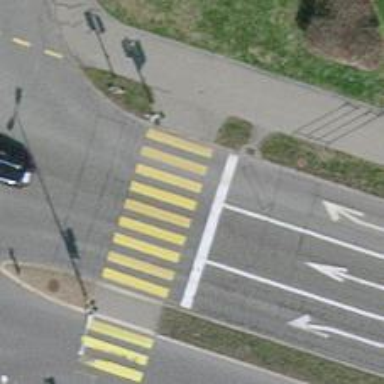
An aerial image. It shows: Crossing with traffic signals and markings.